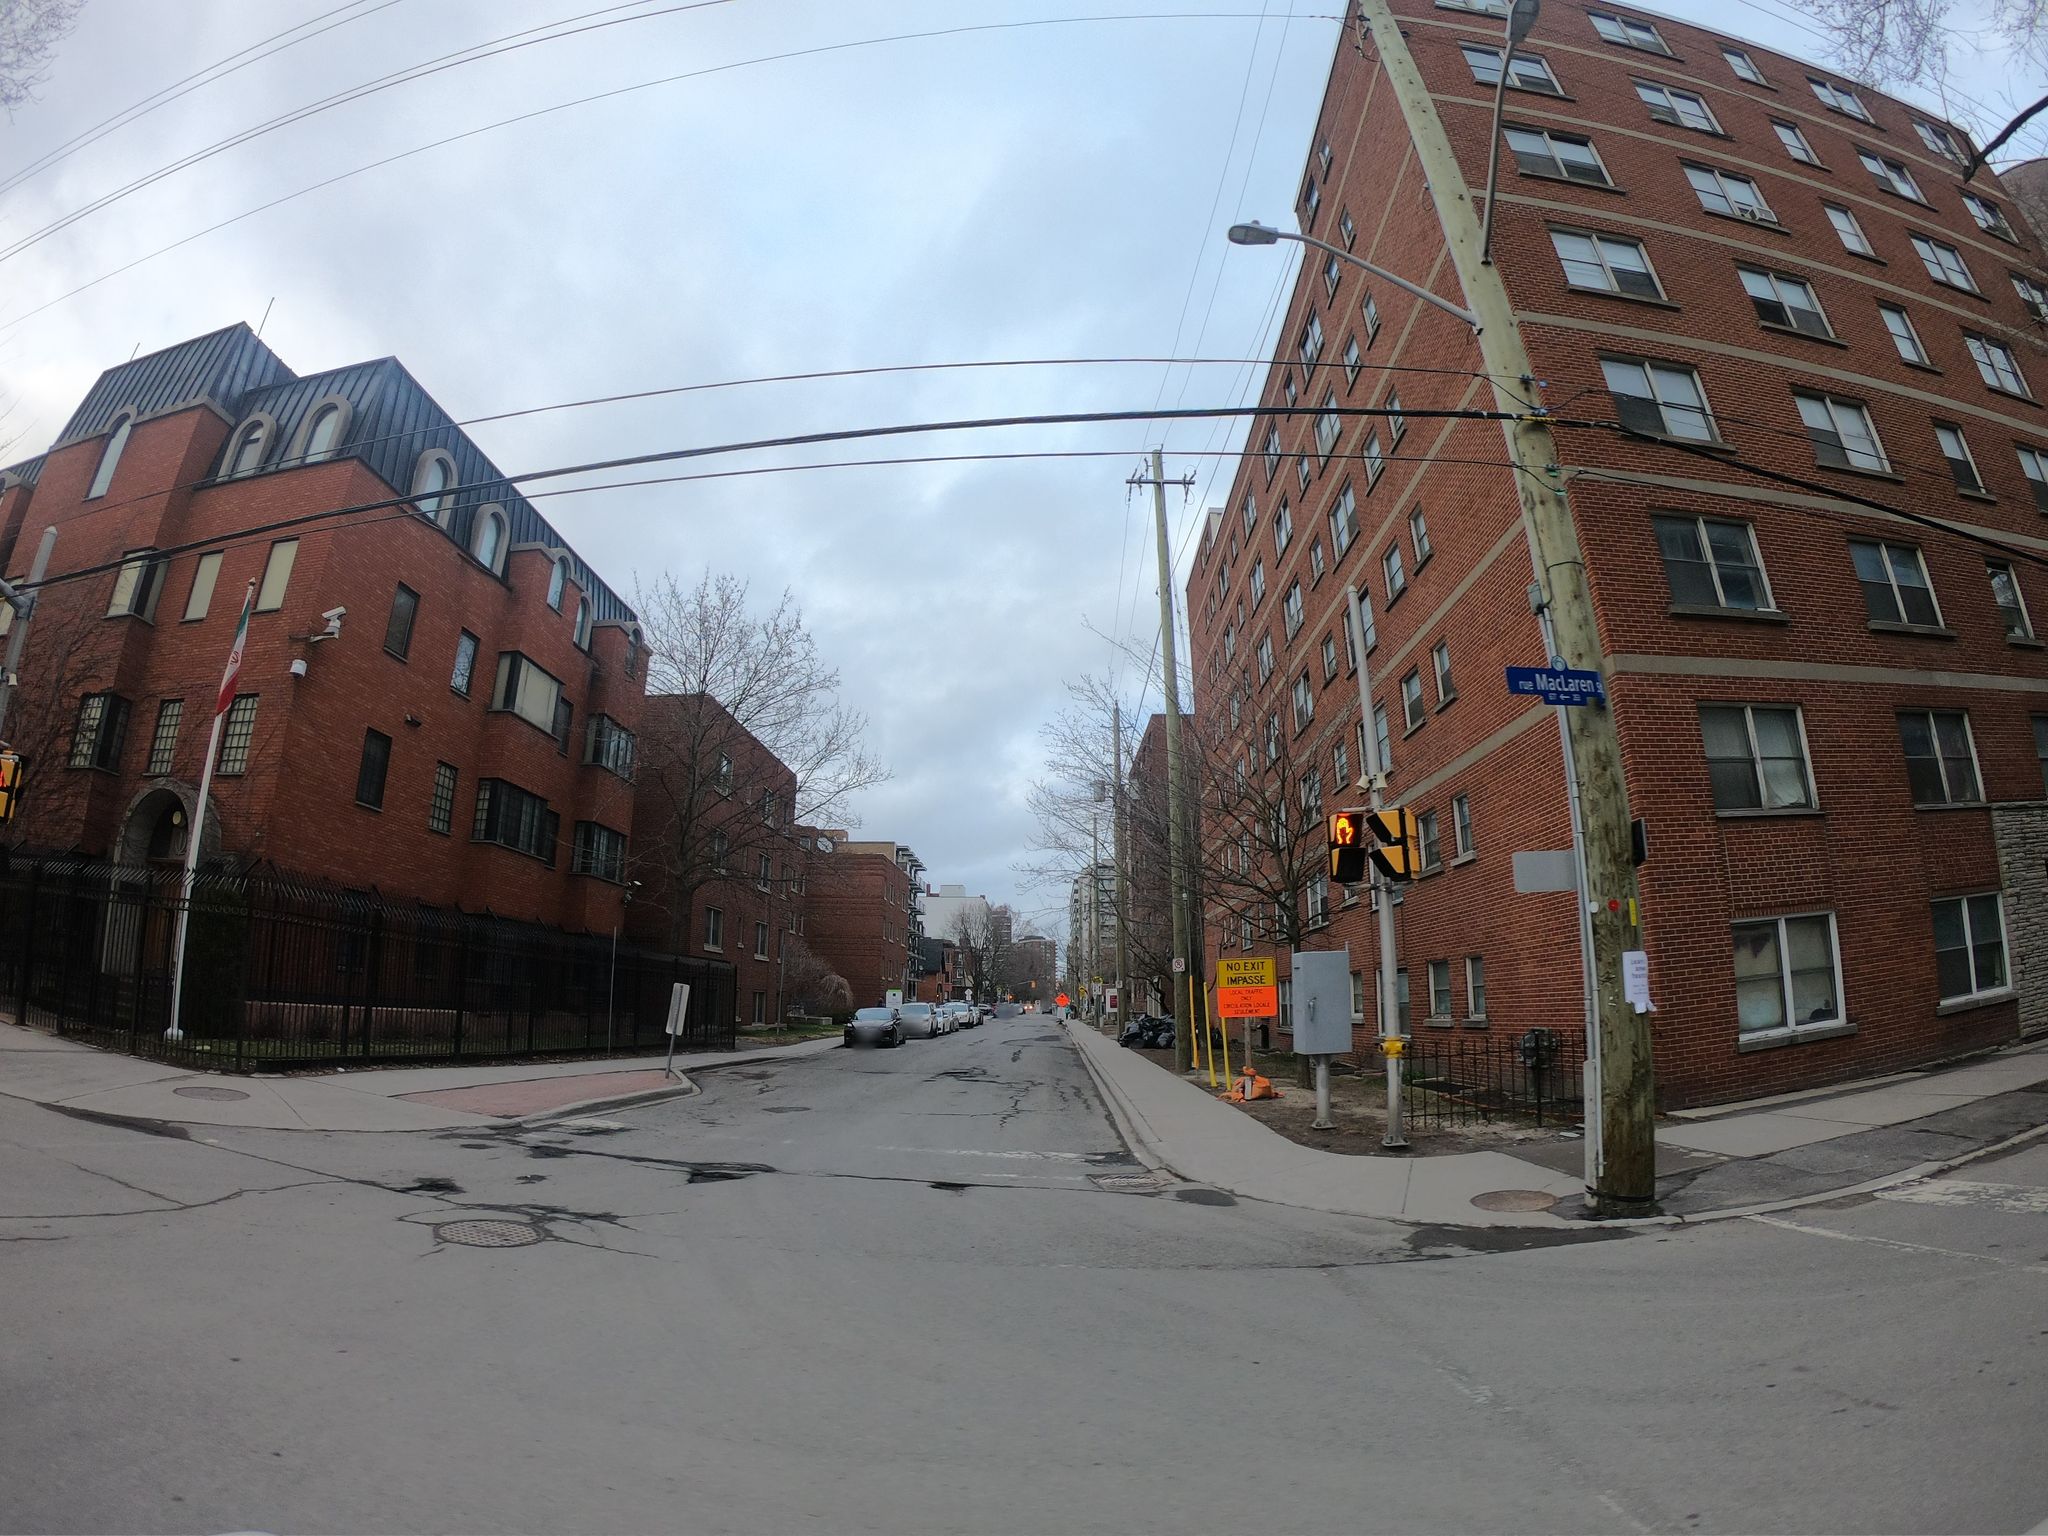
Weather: snowy
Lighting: day
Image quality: good
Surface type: driving surface
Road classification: residential
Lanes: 1
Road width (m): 1.5
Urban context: urban centre
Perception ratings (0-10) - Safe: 3.57, Lively: 5.31, Beautiful: 4.73, Boring: 3.55, Depressing: 5.49, Wealthy: 4.5